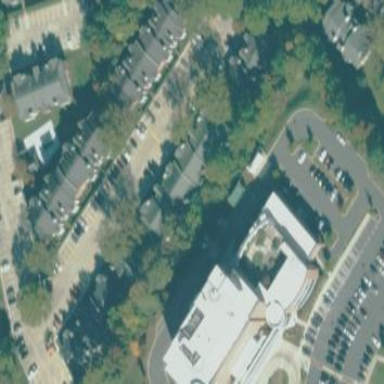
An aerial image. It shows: Hospital building.